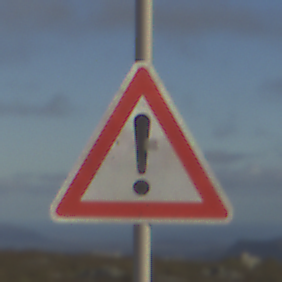
Verkehrszeichen: Gefahrenstelle
Umgebung: Outdoor, Nature
Tageszeit: SunriseSunset
Wetter: PartlyCloudy
Licht: Natural
Jahreszeit: NotSpecified
Kontrast: HighContrast